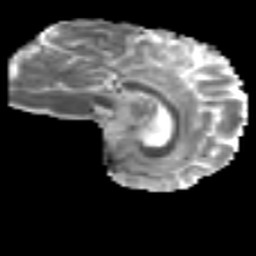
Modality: MD
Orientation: sagittal
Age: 33
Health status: ill
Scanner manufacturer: philips
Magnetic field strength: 3 T
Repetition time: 9 s
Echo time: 0.127 s